Question: I have been trying to tame <URL> & therefore not produce scroll-bars.

Am I doing something very silly in this source? Have I missed a far better approach?
'''
import java.awt.*;
import java.awt.event.*;
import javax.swing.*;
import javax.swing.border.EmptyBorder;
public class MDIPreferredSize {
public static void main(String[] args) {
Runnable r = new Runnable() {
@Override
public void run() {
final JDesktopPane dt = new JDesktopPane() {
@Override
public Dimension getPreferredSize() {
Dimension prefSize = super.getPreferredSize();
System.out.println("prefSize: " + prefSize);
// inititialize the max to the first normalized bounds
Rectangle max = getAllFrames()[0].getNormalBounds();
for (JInternalFrame jif : this.getAllFrames()) {
max.add(jif.getNormalBounds());
}
System.out.println("maxBounds(): "
+ max);
int x1 = max.width + (max.x * 2) < prefSize.width
? prefSize.width
: max.width + (max.x * 2);
int y1 = max.height + (max.y * 2) < prefSize.height
? prefSize.height
: max.height + (max.y * 2);
System.out.println("x,y: "
+ x1
+ ","
+ y1);
return new Dimension(x1, y1);
}
};
dt.setAutoscrolls(true);
int xx = 5;
int yy = 5;
int vStep = 10;
int yStep = 22;
for (int ii = 0; ii < 3; ii++) {
JInternalFrame jif = new JInternalFrame(
"Internal Frame " + (ii + 1),
true,
true,
true);
dt.add(jif);
jif.setLocation(xx, yy);
xx += vStep;
yy += yStep;
jif.setSize(200, 75);
jif.setVisible(true);
}
ComponentListener componentListener = new ComponentListener() {
@Override
public void componentResized(ComponentEvent e) {
e.getComponent().validate();
}
@Override
public void componentMoved(ComponentEvent e) {
e.getComponent().validate();
}
@Override
public void componentShown(ComponentEvent e) {
e.getComponent().validate();
}
@Override
public void componentHidden(ComponentEvent e) {
// do nothing
}
};
// causes maximized internal frames to be resized..
dt.addComponentListener(componentListener);
final JCheckBox outLineDragMode = new JCheckBox("Outline Drag Mode");
ActionListener dragModeListener = new ActionListener() {
@Override
public void actionPerformed(ActionEvent e) {
if (outLineDragMode.isSelected()) {
dt.setDragMode(JDesktopPane.OUTLINE_DRAG_MODE);
} else {
dt.setDragMode(JDesktopPane.LIVE_DRAG_MODE);
}
}
};
outLineDragMode.addActionListener(dragModeListener);
JPanel gui = new JPanel(new BorderLayout());
gui.add(outLineDragMode, BorderLayout.PAGE_START);
gui.setBorder(new EmptyBorder(2, 3, 2, 3));
gui.add(new JScrollPane(dt), BorderLayout.CENTER);
JFrame f = new JFrame("DTP Preferred");
f.add(gui);
// Ensures JVM closes after frame(s) closed and
// all non-daemon threads are finished
f.setDefaultCloseOperation(JFrame.DISPOSE_ON_CLOSE);
// See http://stackoverflow.com/a/<PHONE>/418556 for demo.
f.setLocationByPlatform(true);
// ensures the frame is the minimum size it needs to be
// in order display the components within it
f.pack();
f.setMinimumSize(f.getSize());
// should be done last, to avoid flickering, moving,
// resizing artifacts.
f.setVisible(true);
printProperty("os.name");
printProperty("java.version");
printProperty("java.vendor");
}
};
// Swing GUIs should be created and updated on the EDT
// http://docs.oracle.com/javase/tutorial/uiswing/concurrency/initial.html
SwingUtilities.invokeLater(r);
}
public static void printProperty(String name) {
System.out.println(name + ": " + System.getProperty(name));
}
}
'''
## Edit
Amongst the information printed, see also the 3 system properties:
'''
os.name: Windows 7
java.version: 1.7.0_21
java.vendor: Oracle Corporation
'''
Those are the values here.
## MouseMotionListener fixed code
Thanks to Jonathan Drapeau's suggestion of a 'MouseListener', this fixed example actually uses a 'MouseMotionListener' to allow the desktop pane to be resized actively while dragging. It might suffer some quirks beyond use of a 'MouseListener' that cause problems (none yet known), if so, go back to the simpler technique of 'resize desktop pane on internal frame drop' ('MouseListener' only).
'''
import java.awt.*;
import java.awt.event.*;
import javax.swing.*;
import javax.swing.border.EmptyBorder;
import javax.swing.plaf.basic.BasicInternalFrameTitlePane;
public class MDIPreferredSize {
public static void main(String[] args) {
Runnable r = new Runnable() {
@Override
public void run() {
final JDesktopPane dt = new JDesktopPane() {
@Override
public Dimension getPreferredSize() {
Dimension prefSize = super.getPreferredSize();
System.out.println("prefSize: " + prefSize);
// inititialize the max to the first normalized bounds
Rectangle max = getAllFrames()[0].getNormalBounds();
for (JInternalFrame jif : this.getAllFrames()) {
max.add(jif.getNormalBounds());
}
System.out.println("maxBounds(): "
+ max);
int x1 = max.width + (max.x * 2) < prefSize.width
? prefSize.width
: max.width + (max.x * 2);
int y1 = max.height + (max.y * 2) < prefSize.height
? prefSize.height
: max.height + (max.y * 2);
System.out.println("x,y: "
+ x1
+ ","
+ y1);
return new Dimension(x1, y1);
}
};
int xx = 5;
int yy = 5;
int vStep = 10;
int yStep = 22;
for (int ii = 0; ii < 3; ii++) {
JInternalFrame jif = new JInternalFrame(
"Internal Frame " + (ii + 1),
true,
true,
true);
dt.add(jif);
jif.setLocation(xx, yy);
xx += vStep;
yy += yStep;
jif.setSize(200, 75);
jif.setVisible(true);
}
/*final MouseListener mouseListener = new MouseAdapter() {
@Override
public void mouseReleased(MouseEvent e) {
dt.revalidate();
}
};
*/
final MouseMotionListener mouseMotionListener = new MouseMotionAdapter() {
@Override
public void mouseDragged(MouseEvent e) {
dt.revalidate();
}
};
for (JInternalFrame jif : dt.getAllFrames()) {
for (Component comp : jif.getComponents()) {
if (comp instanceof BasicInternalFrameTitlePane) {
//comp.addMouseListener(mouseListener);
comp.addMouseMotionListener(mouseMotionListener);
}
}
}
dt.setAutoscrolls(true);
final JCheckBox outLineDragMode =
new JCheckBox("Outline Drag Mode");
ActionListener dragModeListener = new ActionListener() {
@Override
public void actionPerformed(ActionEvent e) {
if (outLineDragMode.isSelected()) {
dt.setDragMode(JDesktopPane.OUTLINE_DRAG_MODE);
} else {
dt.setDragMode(JDesktopPane.LIVE_DRAG_MODE);
}
}
};
outLineDragMode.addActionListener(dragModeListener);
JPanel gui = new JPanel(new BorderLayout());
gui.add(outLineDragMode, BorderLayout.PAGE_START);
gui.setBorder(new EmptyBorder(2, 3, 2, 3));
gui.add(new JScrollPane(dt), BorderLayout.CENTER);
JFrame f = new JFrame("DTP Preferred");
f.add(gui);
// Ensures JVM closes after frame(s) closed and
// all non-daemon threads are finished
f.setDefaultCloseOperation(JFrame.DISPOSE_ON_CLOSE);
// See http://stackoverflow.com/a/<PHONE>/418556 for demo.
f.setLocationByPlatform(true);
// ensures the frame is the minimum size it needs to be
// in order display the components within it
f.pack();
f.setMinimumSize(f.getSize());
// should be done last, to avoid flickering, moving,
// resizing artifacts.
f.setVisible(true);
printProperty("os.name");
printProperty("java.version");
printProperty("java.vendor");
}
};
// Swing GUIs should be created and updated on the EDT
// http://docs.oracle.com/javase/tutorial/uiswing/concurrency/initial.html
SwingUtilities.invokeLater(r);
}
public static void printProperty(String name) {
System.out.println(name + ": " + System.getProperty(name));
}
}
'''
## Quirks
> It might suffer some quirks beyond use of a 'MouseListener' that cause problems (none yet known).
That was then..
1. In full render mode, the desktop pane will grow dynamically as far as the user drags the internal frame (even off the GUI). (Good.) In outline mode, the container will only resize on drop, not drag. (Less good, but at least the scroll-bars appear/disappear reliably.)
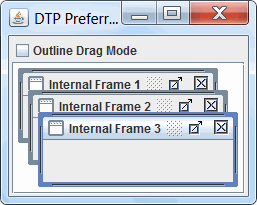
Answer: Adding a 'MouseListener' to the 'JInternalFrame' title pane while in 'JDesktopPane.LIVE_DRAG_MODE' to 'revalidate' the 'JDesktopPane' after release is a way to get the exact same behavior in each mode.
'''
final MouseListener testList = new MouseListener() {
@Override
public void mouseReleased(MouseEvent e) {
dt.revalidate();
}
@Override
public void mousePressed(MouseEvent e) {
}
@Override
public void mouseExited(MouseEvent e) {
}
@Override
public void mouseEntered(MouseEvent e) {
}
@Override
public void mouseClicked(MouseEvent e) {
}
};
// causes maximized internal frames to be resized..
dt.addComponentListener(componentListener);
for (JInternalFrame jif : dt.getAllFrames()) {
for (Component comp : jif.getComponents()) {
if (comp instanceof BasicInternalFrameTitlePane) {
comp.addMouseListener(testList);
}
}
}
final JCheckBox outLineDragMode = new JCheckBox("Outline Drag Mode");
ActionListener dragModeListener = new ActionListener() {
@Override
public void actionPerformed(ActionEvent e) {
if (outLineDragMode.isSelected()) {
dt.setDragMode(JDesktopPane.OUTLINE_DRAG_MODE);
for (JInternalFrame jif : dt.getAllFrames()) {
for (Component comp : jif.getComponents()) {
if (comp instanceof BasicInternalFrameTitlePane) {
comp.removeMouseListener(testList);
}
}
}
} else {
dt.setDragMode(JDesktopPane.LIVE_DRAG_MODE);
for (JInternalFrame jif : dt.getAllFrames()) {
for (Component comp : jif.getComponents()) {
if (comp instanceof BasicInternalFrameTitlePane) {
comp.addMouseListener(testList);
}
}
}
}
}
};
'''
I remove them in the 'JDesktopPane.OUTLINE_DRAG_MODE' since it already reacts properly.